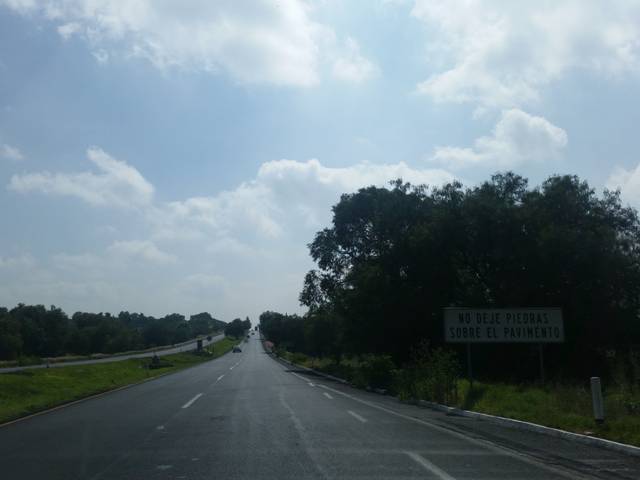
Region: Mexico
Coordinates: 19.619, -98.946